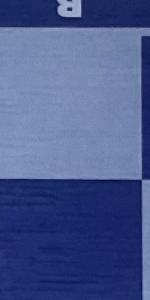
Label: Empty